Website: lowes
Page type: order-returns
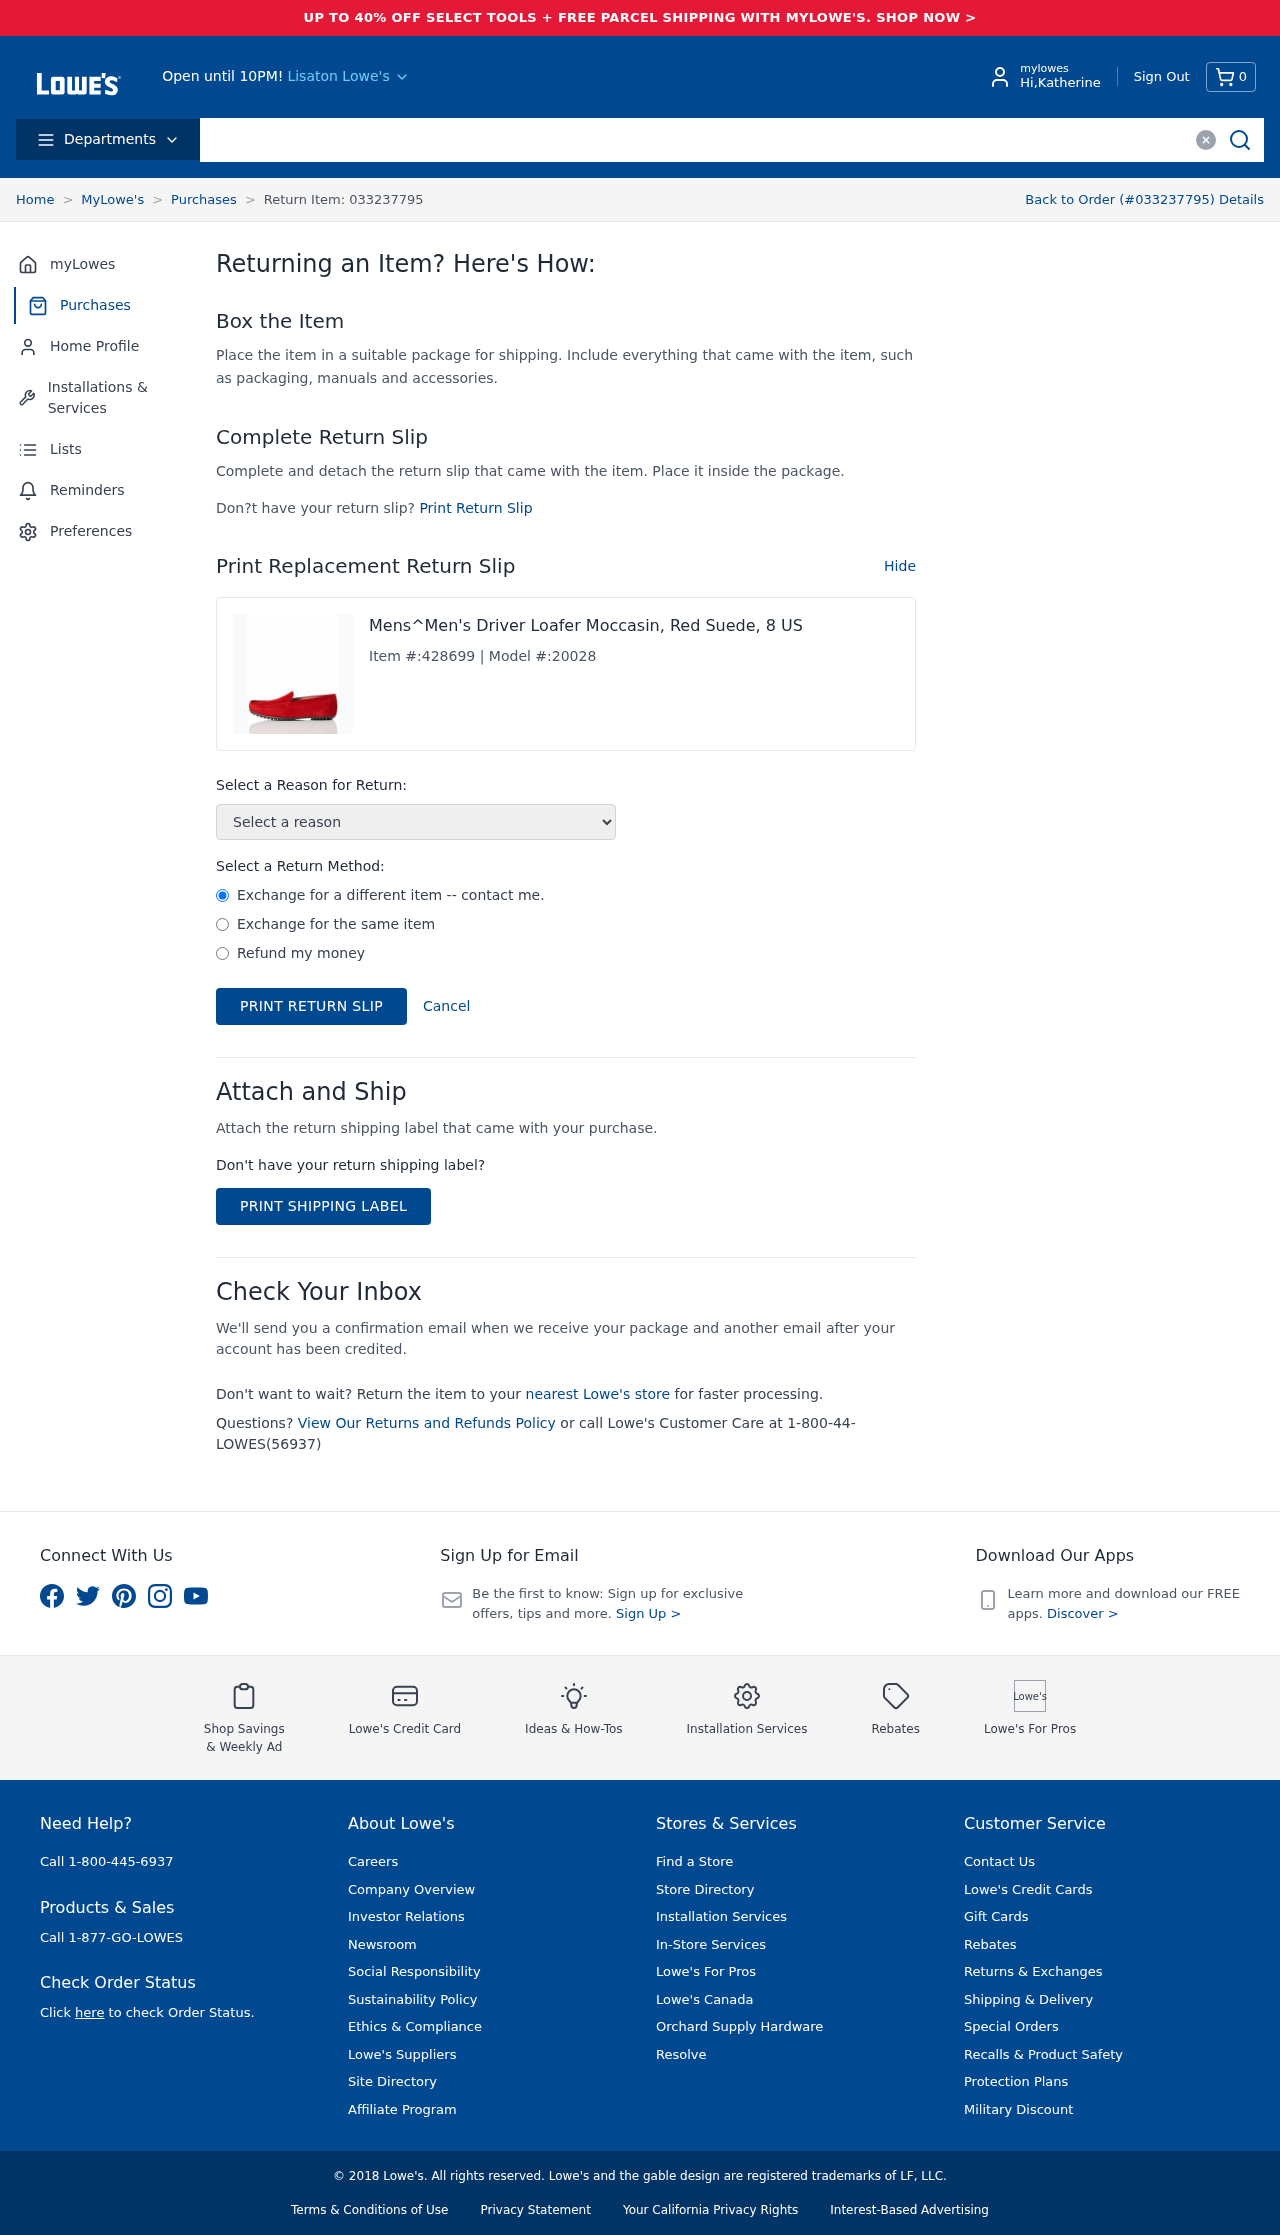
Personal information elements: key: PII_CITY
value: Lisaton Lowe's
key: PII_FIRSTNAME
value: Katherine
Product elements: key: PRODUCT1_NAME
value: Mens^Men's Driver Loafer Moccasin, Red Suede, 8 US
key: PRODUCT1_ITEM_NUMBER
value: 428699
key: PRODUCT1_MODEL_NUMBER
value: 20028
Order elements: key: ORDER_NUM_ITEMS
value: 0
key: ORDER_ID
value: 033237795
Other elements: key: RETURN_ITEM_ID
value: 033237795
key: RETURN_METHOD
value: Exchange for a different item -- contact me.
Exchange for the same item
Refund my money